Interaction volume radius: 10 \u00c5
Interaction volume height: 15 \u00c5
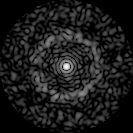
Disorder parameter: 0.8183